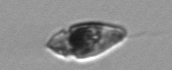
Label: Amphidinium